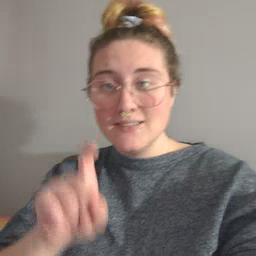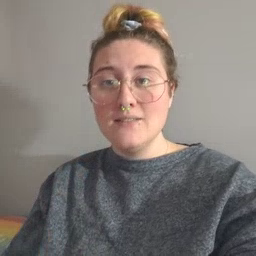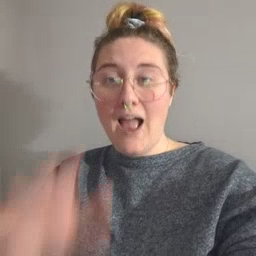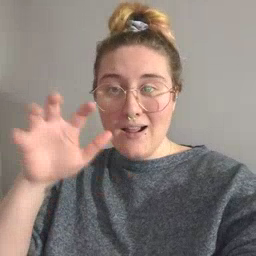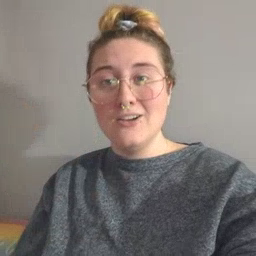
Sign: alligator